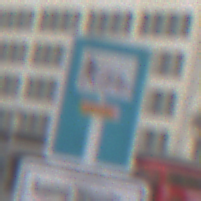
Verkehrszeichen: SackgasseRadverkehrFussgaengerDurchlaessig
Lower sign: HinweisGeaenderteVorfahrtVerkehrsfuehrungVerkehrsregelung3
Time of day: Midday
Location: Outdoor (Urban)
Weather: Overcast
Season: NotSpecified
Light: Natural